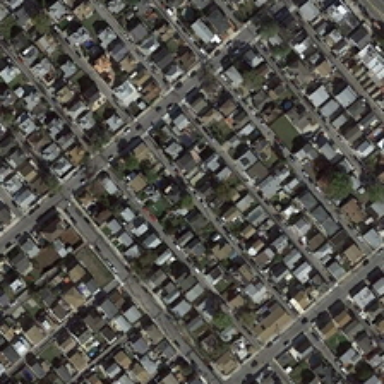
Many buildings and green trees are in a dense residential area .